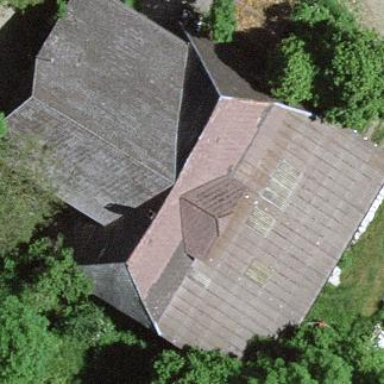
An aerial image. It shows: Farm building.